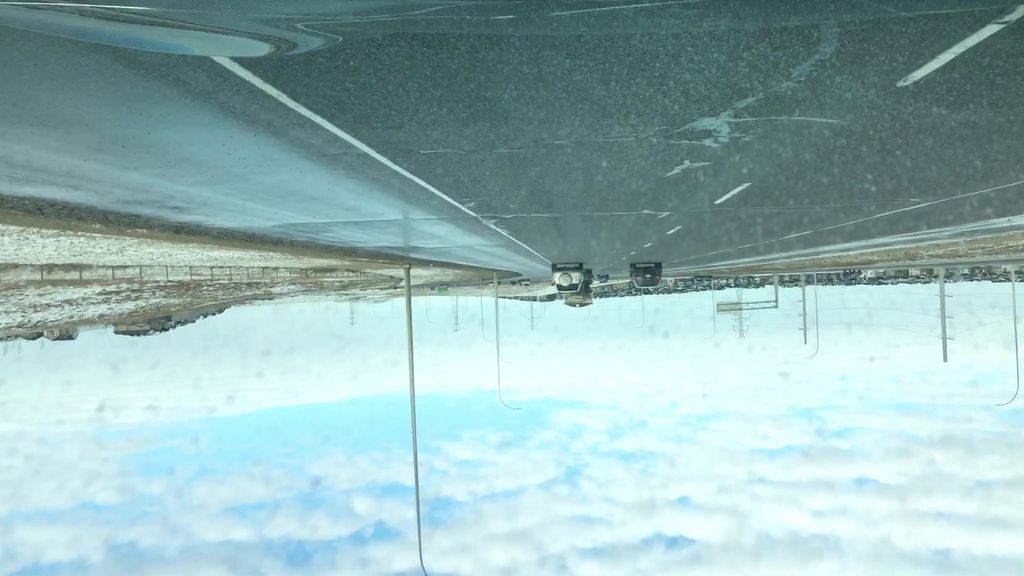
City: calgary